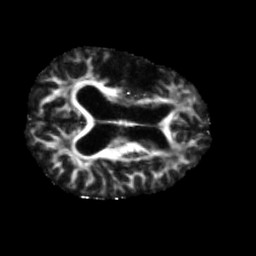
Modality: FA
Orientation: axial
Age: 71
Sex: male
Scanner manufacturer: siemens
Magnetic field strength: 3 T
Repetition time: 5.47 s
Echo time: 0.0854 s